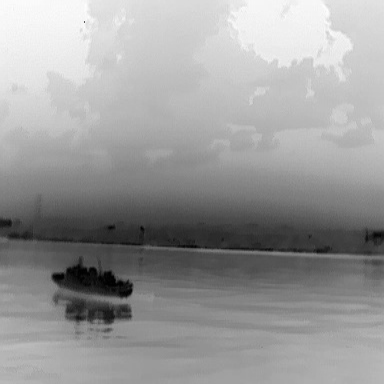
There is a warship in the infrared image.